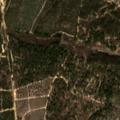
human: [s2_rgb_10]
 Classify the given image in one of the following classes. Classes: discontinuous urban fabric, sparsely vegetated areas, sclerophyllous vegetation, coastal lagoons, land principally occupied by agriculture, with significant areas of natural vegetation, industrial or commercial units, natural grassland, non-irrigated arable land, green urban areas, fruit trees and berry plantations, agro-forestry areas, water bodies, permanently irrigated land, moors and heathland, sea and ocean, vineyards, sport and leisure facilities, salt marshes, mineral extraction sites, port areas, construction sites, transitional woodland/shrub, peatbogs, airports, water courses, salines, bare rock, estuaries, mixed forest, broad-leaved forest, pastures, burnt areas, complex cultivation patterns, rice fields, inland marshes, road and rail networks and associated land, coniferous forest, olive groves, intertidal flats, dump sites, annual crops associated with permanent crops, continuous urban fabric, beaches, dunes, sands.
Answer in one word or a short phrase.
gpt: complex cultivation patterns, broad-leaved forest, coniferous forest, mixed forest, transitional woodland/shrub